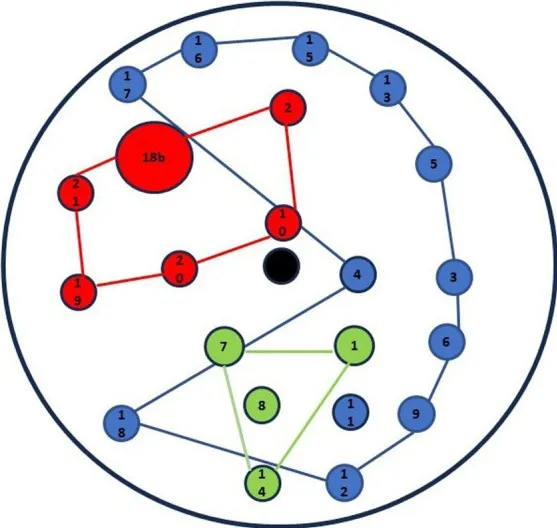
Graphic-symbolic drawing made by the family: individual and family shapes in the future (in 5 years).
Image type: chart (chart)